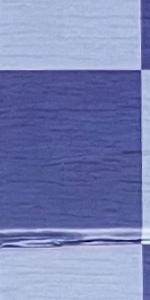
Label: Empty